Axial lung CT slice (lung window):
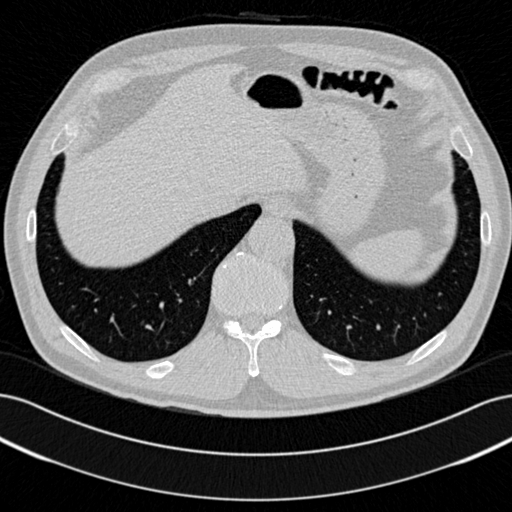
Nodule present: no